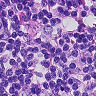
Metastatic tissue present: no